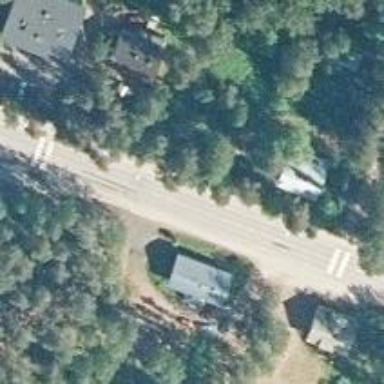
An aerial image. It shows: Footway with asphalt surface featuring zebra crossing.